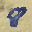
Label: 8